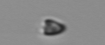
Label: Pyramimonas